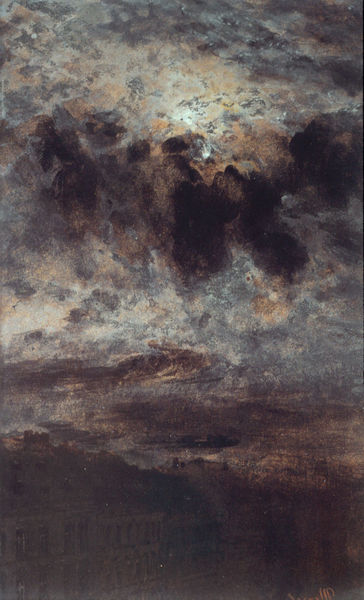
Titel: Blick auf den Mond
Künstler: Adolph Menzel
Institution: Privatbesitz
Schlagwörter: berg, blau, dunkel, gemälde, gewitter, himmel, meer, schatten, wasser, weiß, wolken, bäume, gelb, landschaft, ocker, sand, stadt, ufer, ausschnitt, braun, fenster, frankreich, grau, hell, licht, nacht, paris, schwarz, skizze, straße, dach, gebäude, haus, wolke, beige, architektur, bild, signatur, erde, häuser, natur, sonnenaufgang, wind, sonne, dunkelheit, kontrast, rosa, wald, schornstein, nachthimmel, gischt, wellen, ruhe, düster, fassade, fassaden, studie, abstrakt, berge, dächer, sonnenuntergang, violett, romantik, angst, constable, sturm, stürmisch, turner, unwetter, wetter, wogen, architecture, blue, gathering, oil, white, window, black, country, dark, expressionism, france, gray, green, grey, modern, painting, windows, detail, finster, oil painting, brown, menzel, mondlicht, regen, schimmer, mond, ruine, watt, bedeckt, gewitterwolken, bedrohlich, bläulich, rom, schein, bedrohung, blitz, cloud, clouds, sky, ölskizze, building, hill, house, landscape, nature, orange, sea, ship, water, houses, roof, roofs, street, sun, durchscheinen, light, dusk, exterior, night, schemen, color, impressionism, purple, shadow, sketch, birds, donner, romantic, romanticism, blaß, lichtschein, cloudy, storm, stormy, wet, mietshaus, scheinen, vollmond, abstract, town, rottmann, berlin, city, häuserzeile, fragmente, buildings, facade, watercolour, himmer, colors, signature, absplitterungen, abtstrakt, dunkle wolke, england, english, geweitter, heavans, heavens, ins land verirren, jmw turner, leich, moon, moonlight, ominous, partikel, rain, regel, smog, sublime, tempest, thunder, weather, wellen brausen, wolkenform, harbour, war, ships, sunset, munich, shadows, planes, farben, splash, cityscape, dawn, full moon, holland, fog, land, haze, mist, misty, woleken, scary, danger, courbet, abstract expressionism, dangerous, mud, halo, overcast, block, skye, london, italien, sjy, twilight, thunderstorm, 1850, moody, elements, threat, sturm und drang, behind, cover, looming, hidden, smear, depressing, mon, dismal, midnight, shroud, glimpse, skyh, dark clouds, doom, gloom, covering, nlue, 19th centtury, moon behind clouds, dark city, obscured, unwetter wolken schwarz zerstörung haus stadt, foggy, bedrohhlich, nuilding, raining